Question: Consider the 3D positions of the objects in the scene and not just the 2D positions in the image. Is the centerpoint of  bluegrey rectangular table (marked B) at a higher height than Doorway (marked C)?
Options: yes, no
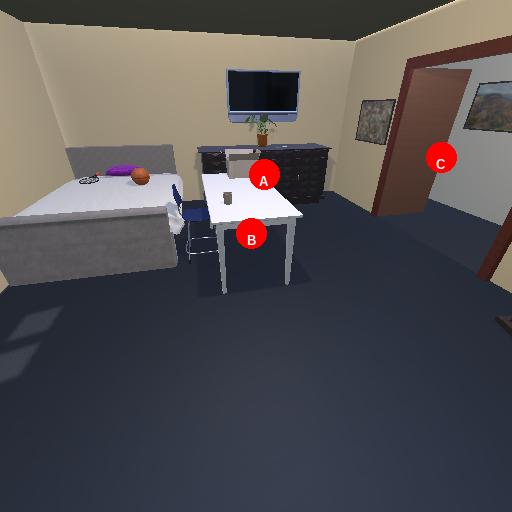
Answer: yes